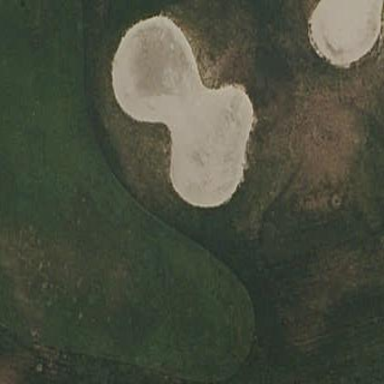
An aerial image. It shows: Bunker on golf course.